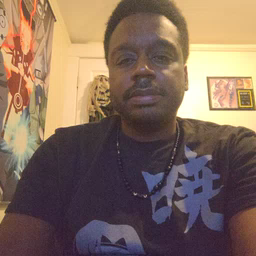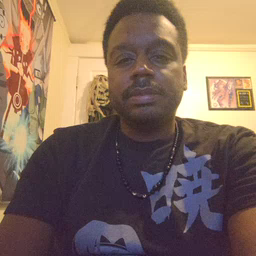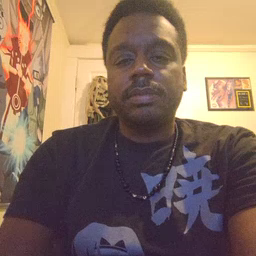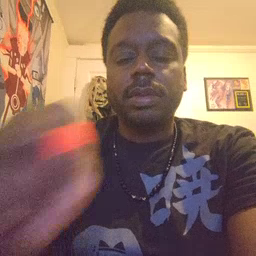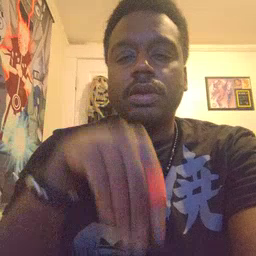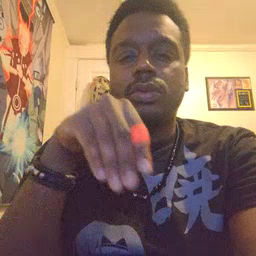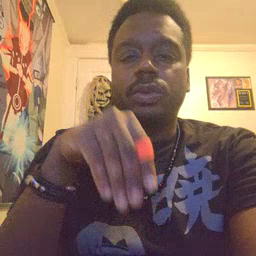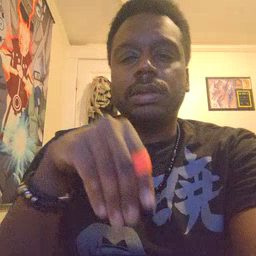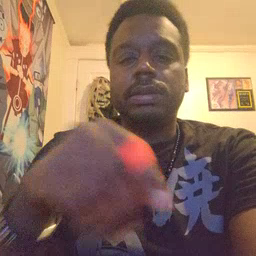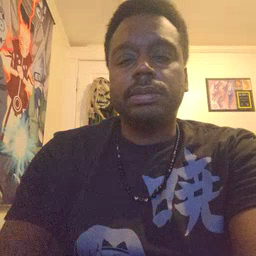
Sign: into